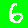
Digit: 6